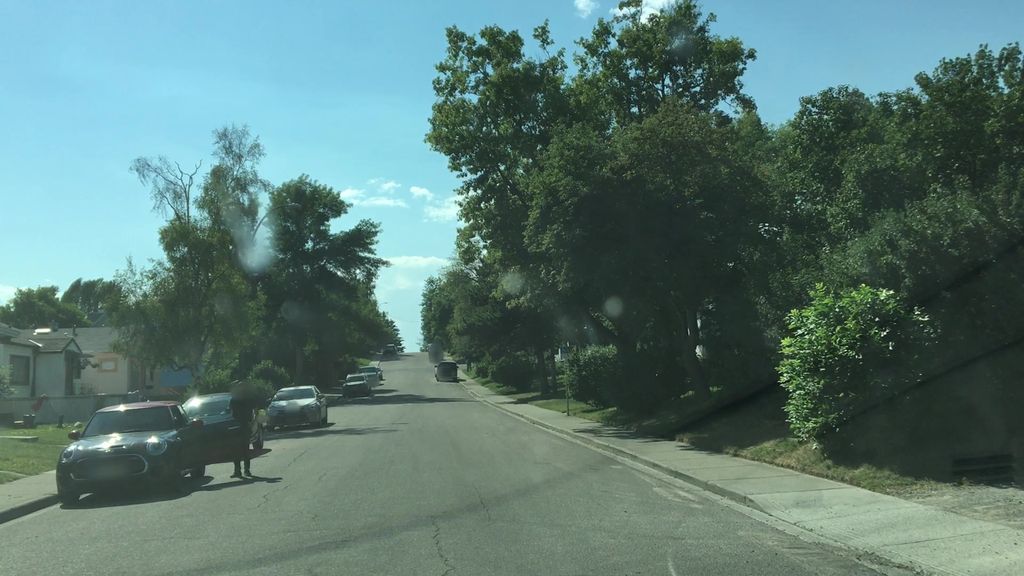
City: calgary